Question: I'm trying to list products that each customer bought, but if they bought the same item on different occasions, I want it to exclude it. This is what I have so far:
'''
Select c.field_id_33 AS email, o.order_id, Group_concat(o.entry_id) AS Products,group_concat(t.title),group_concat(t.url_title) from finn_cartthrob_order_items o
LEFT JOIN finn_channel_data c
ON c.entry_id=o.order_id
LEFT JOIN finn_channel_titles t
ON o.entry_id=t.entry_id
GROUP BY email
'''
This is producing:

Basically I only need a product listed one time if they've purchased it, no matter how many times they've purchased it. How would I do this?
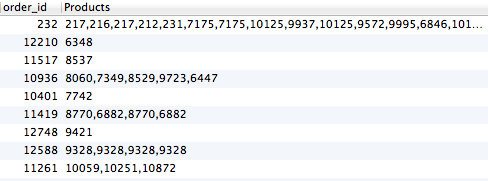
Answer: You can use 'DISTINCT' in group_concat function,using <URL> baware of that fact it has a default limit of 1024 characters to group them but it can be increased
'''
Select c.field_id_33 AS email, o.order_id,
Group_concat(DISTINCT o.entry_id) AS Products,
group_concat(DISTINCT t.title),
group_concat(DISTINCT t.url_title)
from finn_cartthrob_order_items o
LEFT JOIN finn_channel_data c
ON c.entry_id=o.order_id
LEFT JOIN finn_channel_titles t
ON o.entry_id=t.entry_id
GROUP BY email
'''
> From the docs The result is truncated to the maximum length that is
given by the group_concat_max_len system variable, which has a default
value of 1024. The value can be set higher, although the effective
maximum length of the return value is constrained by the value of
max_allowed_packet. The syntax to change the value of
group_concat_max_len at runtime is as follows, where val is an
unsigned integer:SET [GLOBAL | SESSION] group_concat_max_len = val;